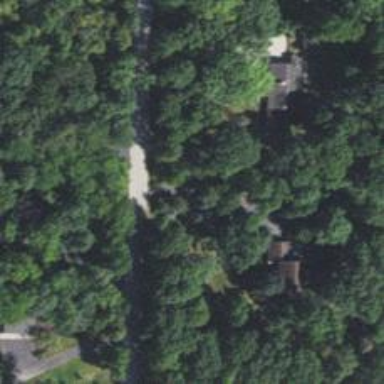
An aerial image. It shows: Driveway.